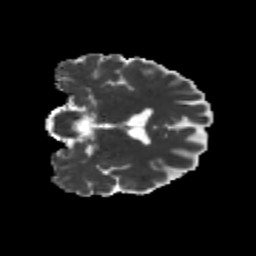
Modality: MD
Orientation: coronal
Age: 29
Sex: male
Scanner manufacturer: siemens
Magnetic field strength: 3 T
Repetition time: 3.5 s
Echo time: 0.104 s